Question:
I have 'N' number of start row (red border) I want sortable(number box 1, 2, 3 etc..) form start row(red border) to receive row(green border).
sortable should not work within start row (red border). And sortable within the receive row (green border) must work.
i have used below script code.
'''
$('.draggable-row').sortable({
connectWith:".sortable-row"
});
$('.sortable-row').sortable({
connectWith:".sortable-row"
});
'''
<URL>
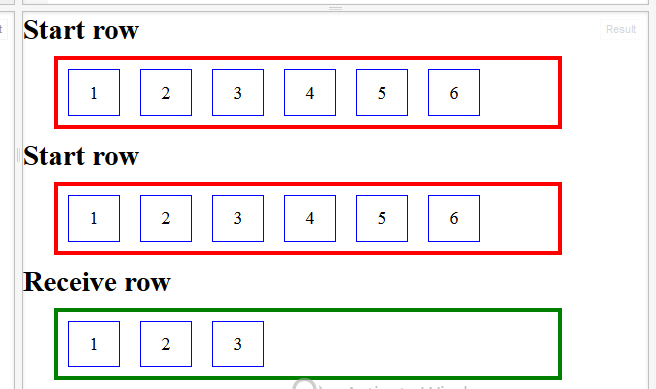
Answer: Only the sortable row should be '.sortable'; the others should be '.draggable'.
'''
$('.draggable-row span').draggable({
connectToSortable:".sortable-row",
revert: 'invalid'
});
$('.sortable-row').sortable({
revert: true
});
'''
<URL>